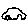
Label: car